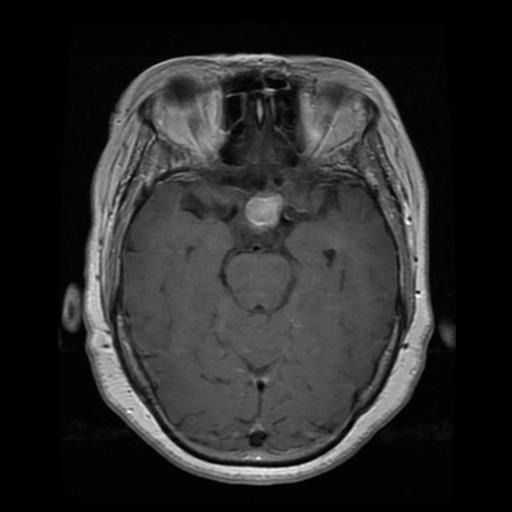
Label: pituitary